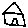
Label: house